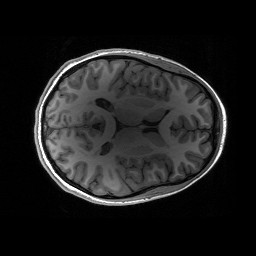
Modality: T1w
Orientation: axial
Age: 16
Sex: female
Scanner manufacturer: siemens
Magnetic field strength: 3 T
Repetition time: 2.53 s
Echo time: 0.00297 s